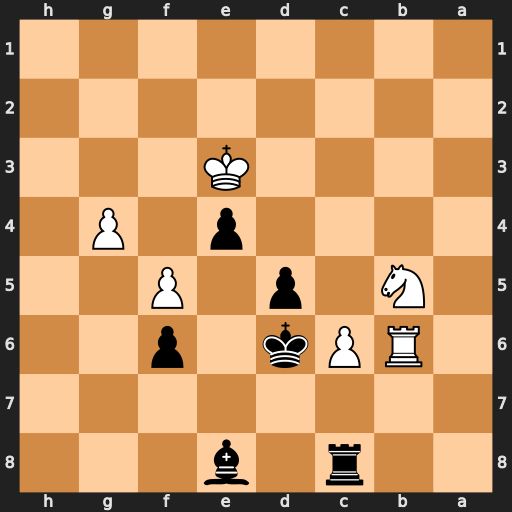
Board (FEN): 2r1b3/8/1RPk1p2/1N1p1P2/4p1P1/4K3/8/8
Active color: b
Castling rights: -
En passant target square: -
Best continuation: Kc5 Na7 Kxb6 Nxc8+ Kxc6